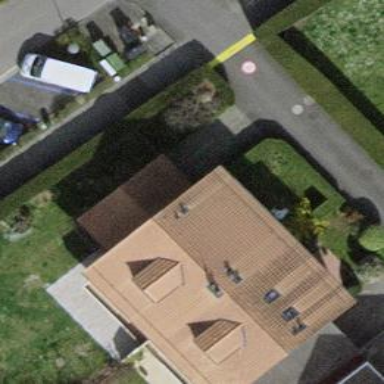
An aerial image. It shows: View of roof of building.